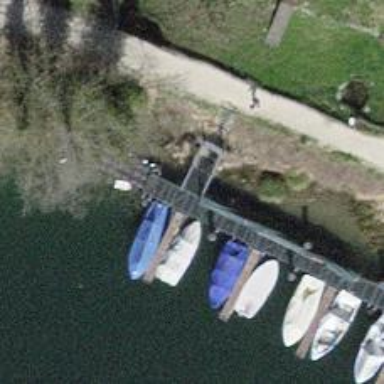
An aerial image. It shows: Man-made pier.